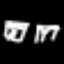
Label: pants